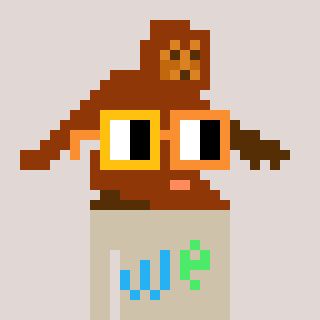
a pixel art character with square yellow and orange glasses, a bigfoot-shaped head and a bege-colored body on a warm background